Field crop: maize
Growth stage: 1
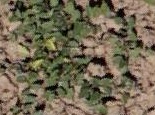
Species: convolvulus